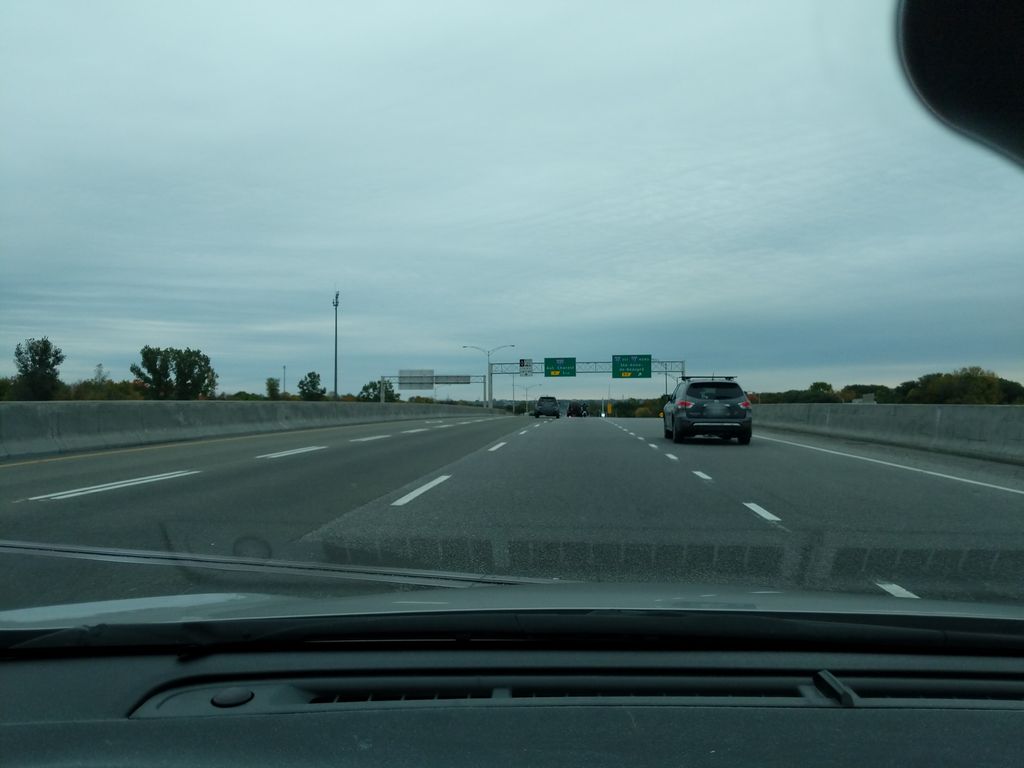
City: quebec_city